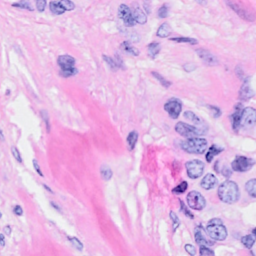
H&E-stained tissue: Breast